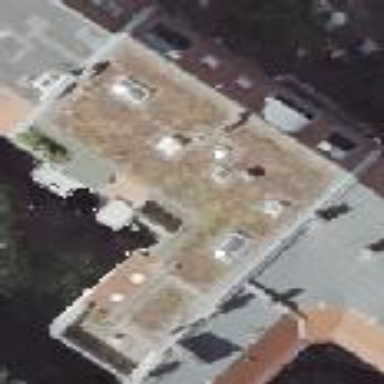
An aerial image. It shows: Apartment building with double saltbox roof shape.